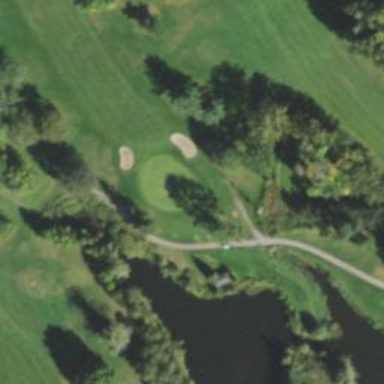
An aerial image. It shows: Pathway for golfing.